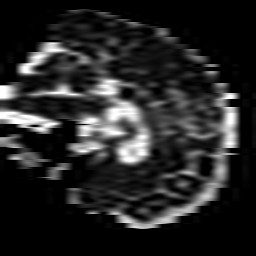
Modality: ADC
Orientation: sagittal
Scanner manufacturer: philips
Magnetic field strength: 1.5 T
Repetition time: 3.154 s
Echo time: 0.06396 s